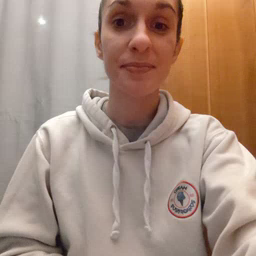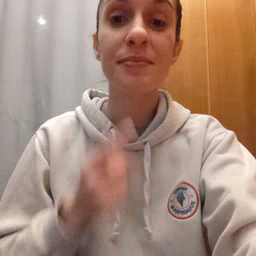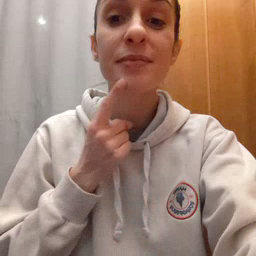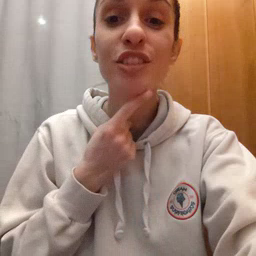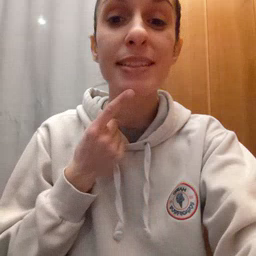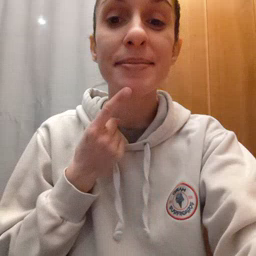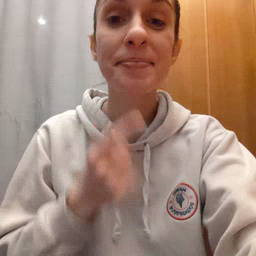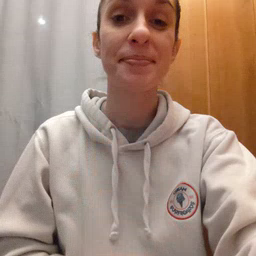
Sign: chin